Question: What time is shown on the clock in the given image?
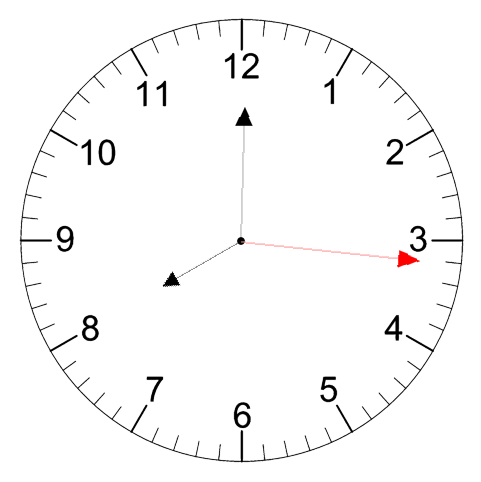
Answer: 08:00:16